Question: I'd like to make the touch area around UISwitch larger by 10 points on each side. Looking at a few of the suggestions in a related post (<URL>, I've tried to increase the frame around the UISwitch using the below approach, however it results in the entire UISwitch stretching to fill the new frame.

Is there a more reasonable way this can be done?
'''
// Increase margin around switch based on width
const CGFloat desiredWidth = 260.0f; // real width is 240
const CGFloat margin = 0.5f * (desiredWidth - self.beginSwitch.frame.size.width);
// Add margin on all four sides of the switch
CGRect newFrame = self.beginSwitch.frame;
newFrame.origin.x -= margin;
newFrame.origin.y -= margin;
newFrame.size.width += 2.0f * margin;
newFrame.size.height += 2.0f * margin;
self.beginSwitch.frame = newFrame;
'''
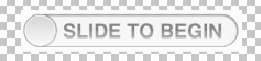
Answer: I have accomplished such feats by putting an invisible button (with your larger size) in front of an image (or in your case the switch). Doing this you can SET the state of the switch and based upon the inverse of what the current state of the switch is. Also perform your actual action within the invisible button' action code.